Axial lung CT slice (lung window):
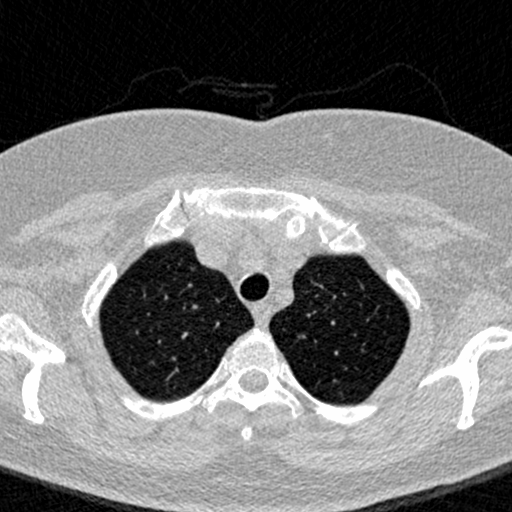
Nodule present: no